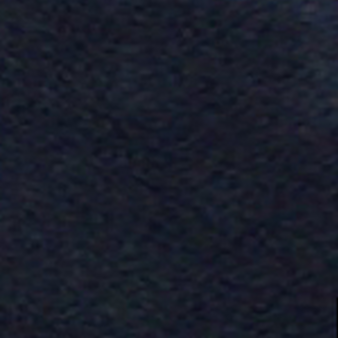
Label: other